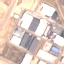
Land use / land cover class: Industrial